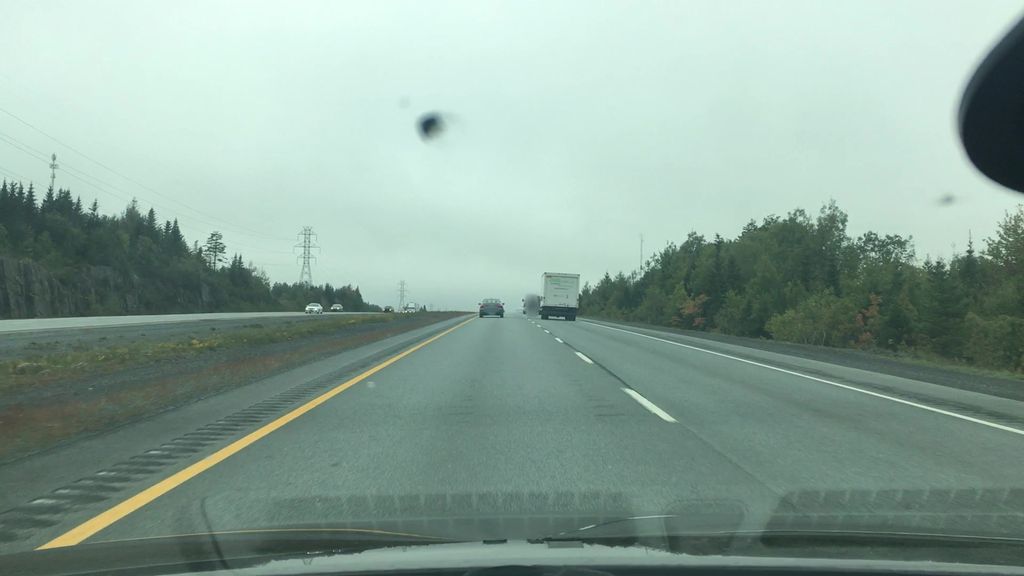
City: halifax